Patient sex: F
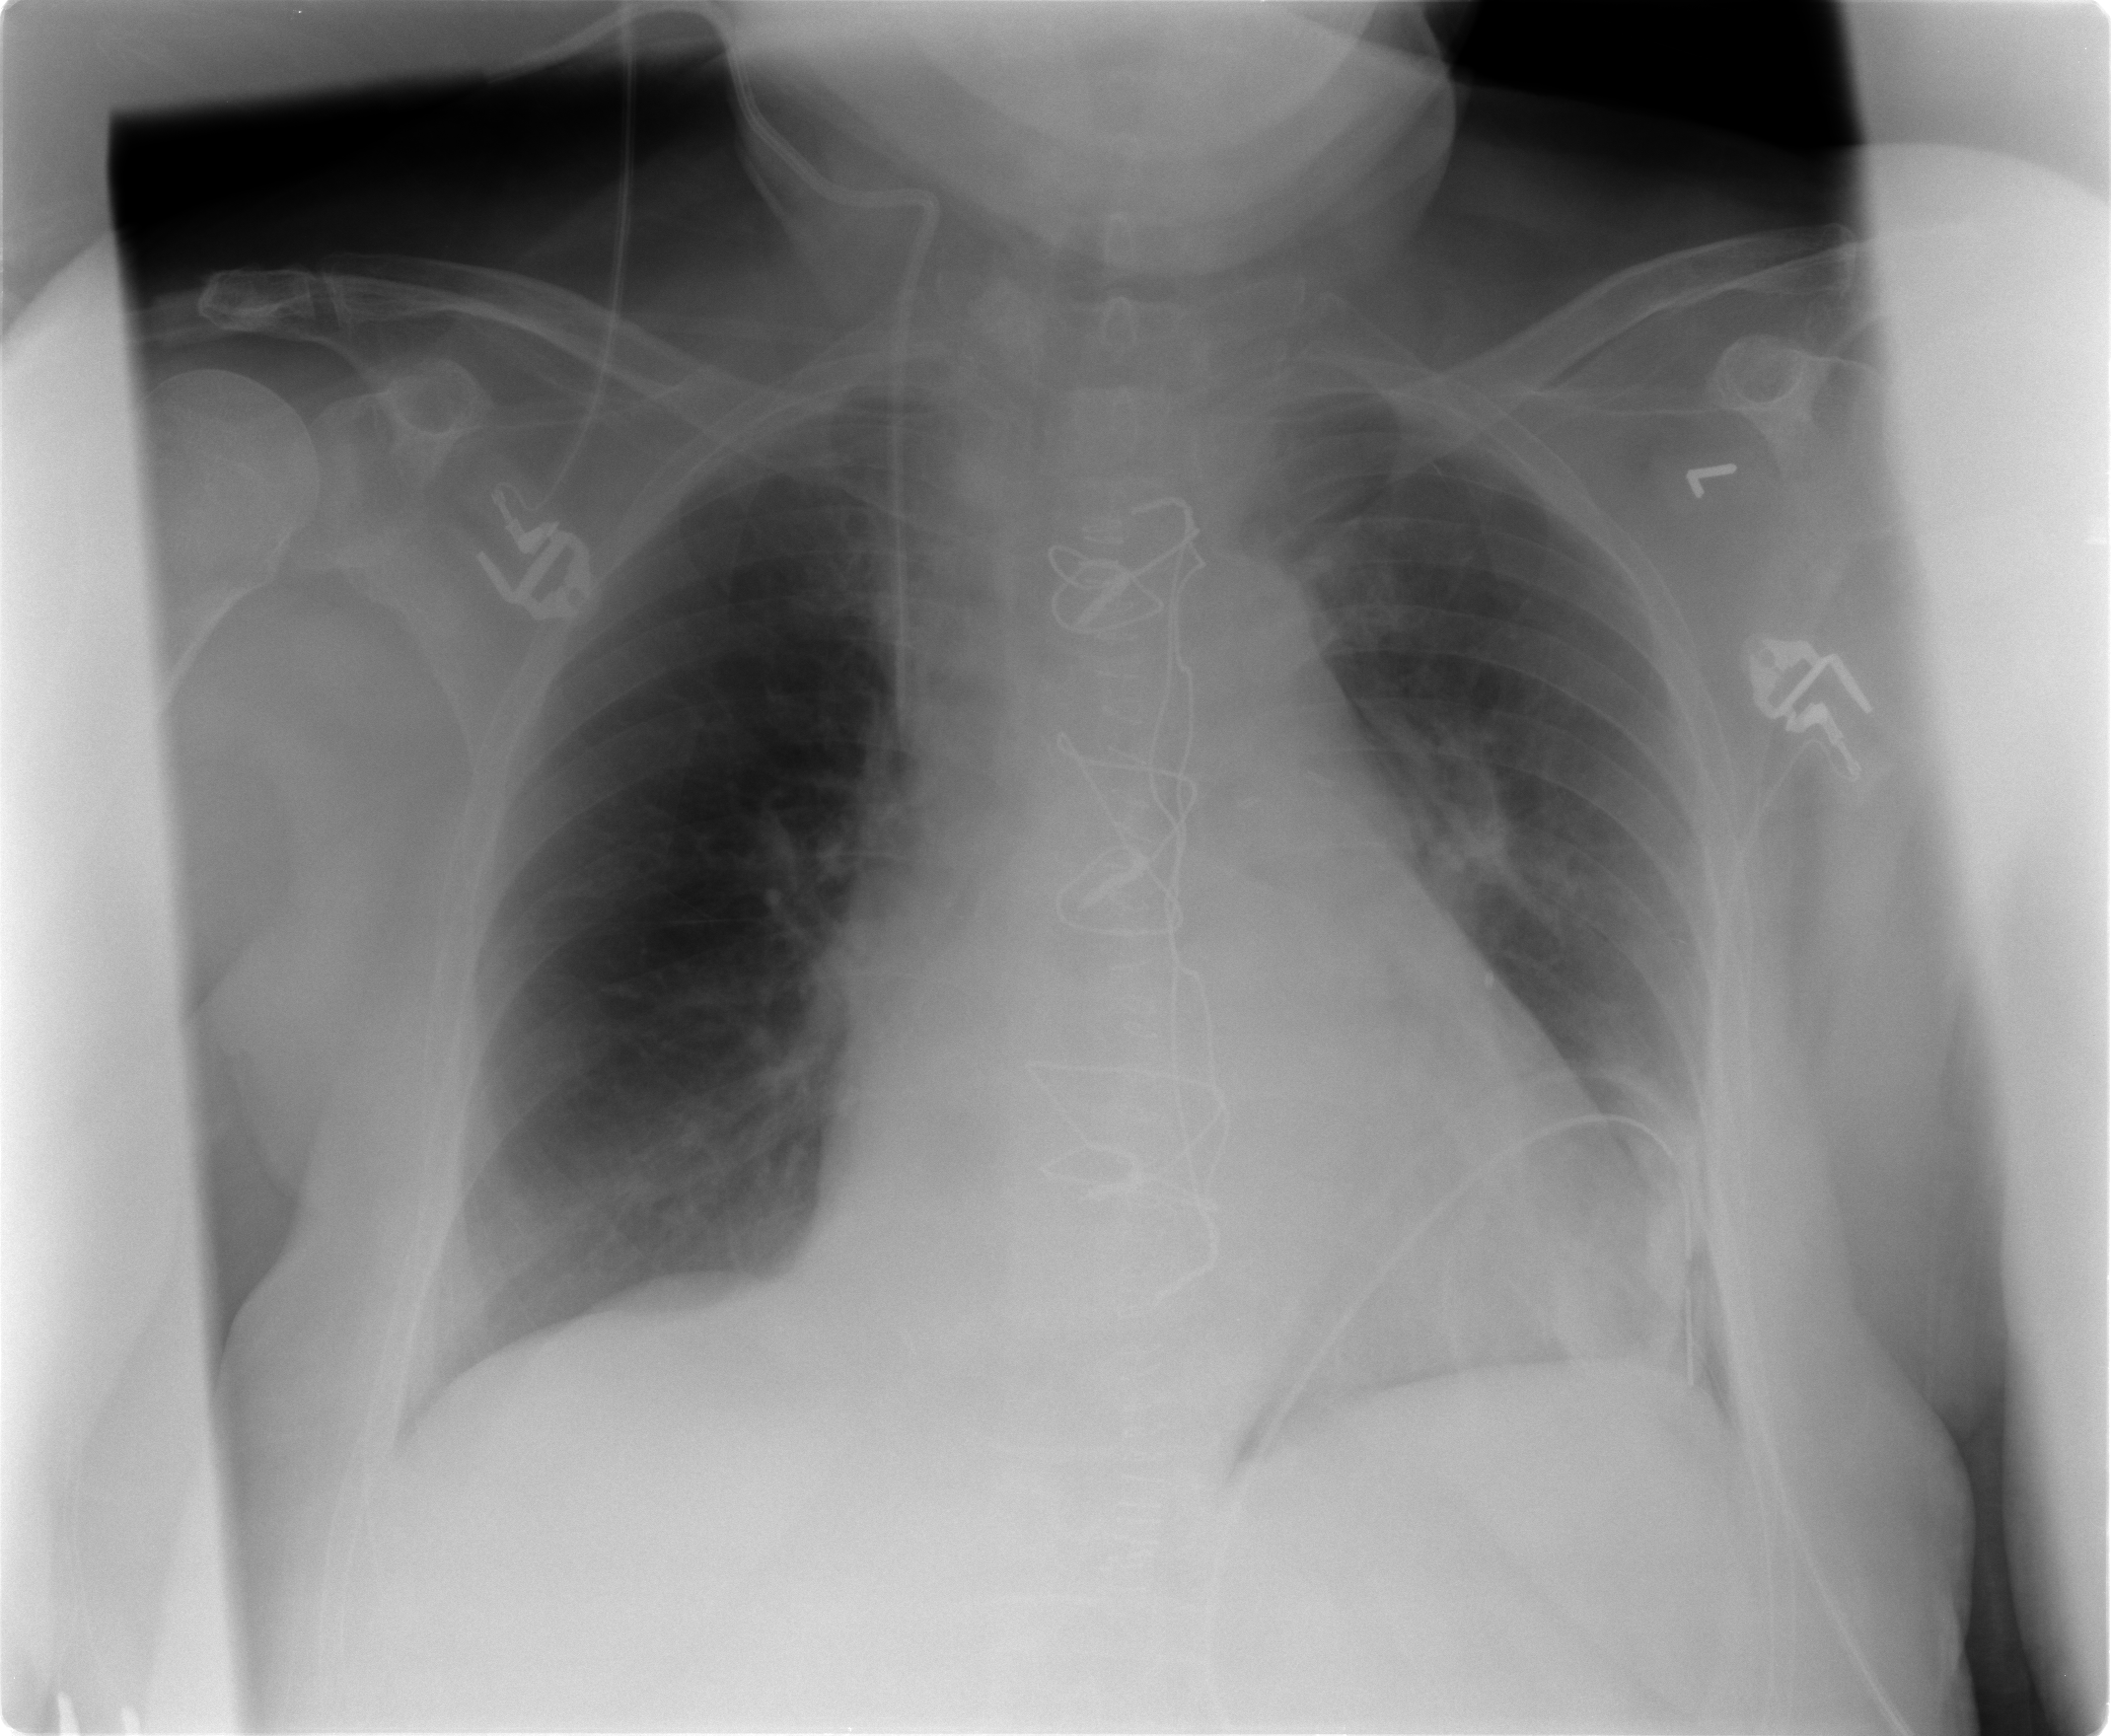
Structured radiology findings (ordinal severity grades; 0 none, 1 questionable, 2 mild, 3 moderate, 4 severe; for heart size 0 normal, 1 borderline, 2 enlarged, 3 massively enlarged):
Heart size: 2
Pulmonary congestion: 0
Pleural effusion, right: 0
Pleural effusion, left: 2
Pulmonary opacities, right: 0
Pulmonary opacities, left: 0
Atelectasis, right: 2
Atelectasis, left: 2